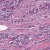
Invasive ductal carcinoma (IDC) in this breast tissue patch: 1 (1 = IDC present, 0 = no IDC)